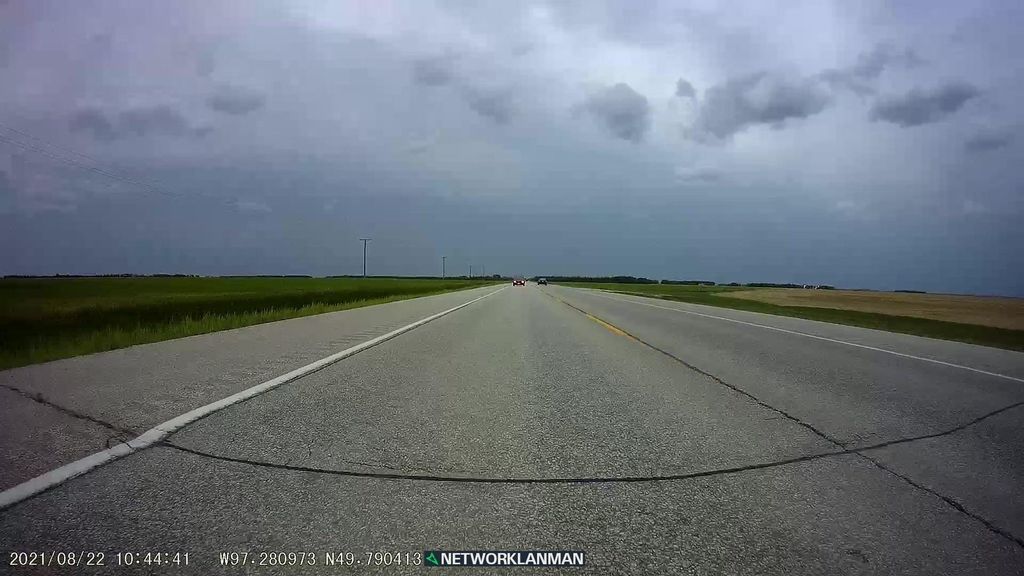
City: winnipeg